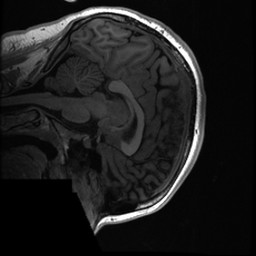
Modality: T1w
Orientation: sagittal
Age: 18
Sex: female